Field crop: maize
Growth stage: 2
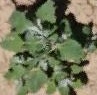
Species: chenopodium